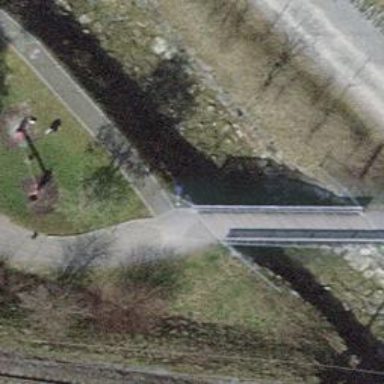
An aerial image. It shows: Bridge over grade2 track.